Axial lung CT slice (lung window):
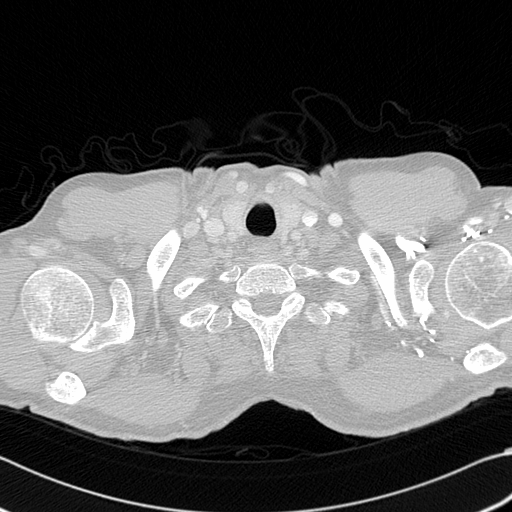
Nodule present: no